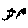
Label: flower